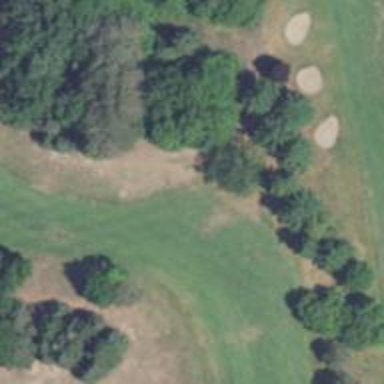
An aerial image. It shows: View of golf hole.